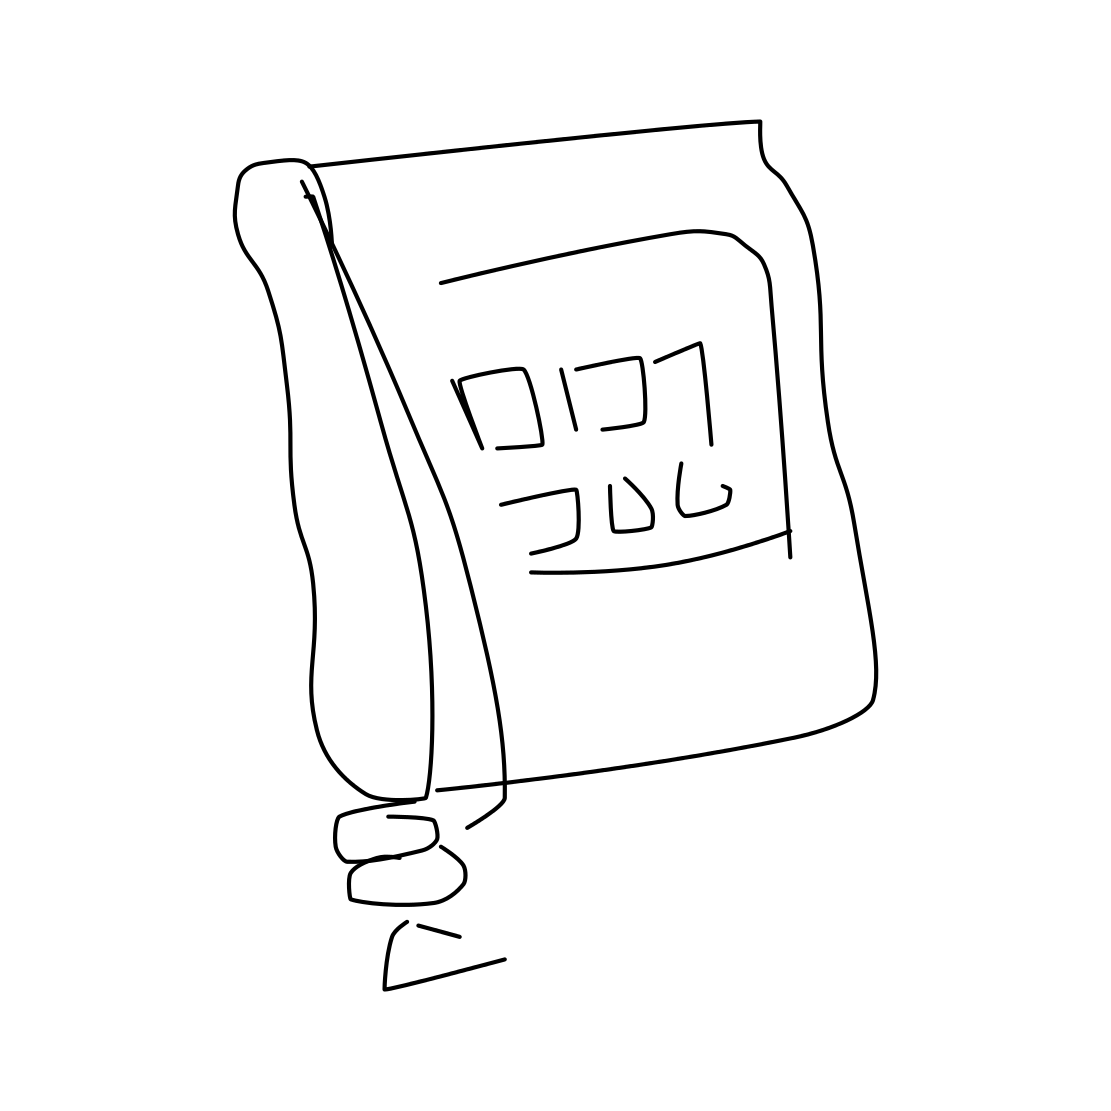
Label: telephone